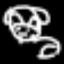
Label: frog